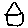
Label: house